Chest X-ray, AP view. Patient: 55 years old, sex F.
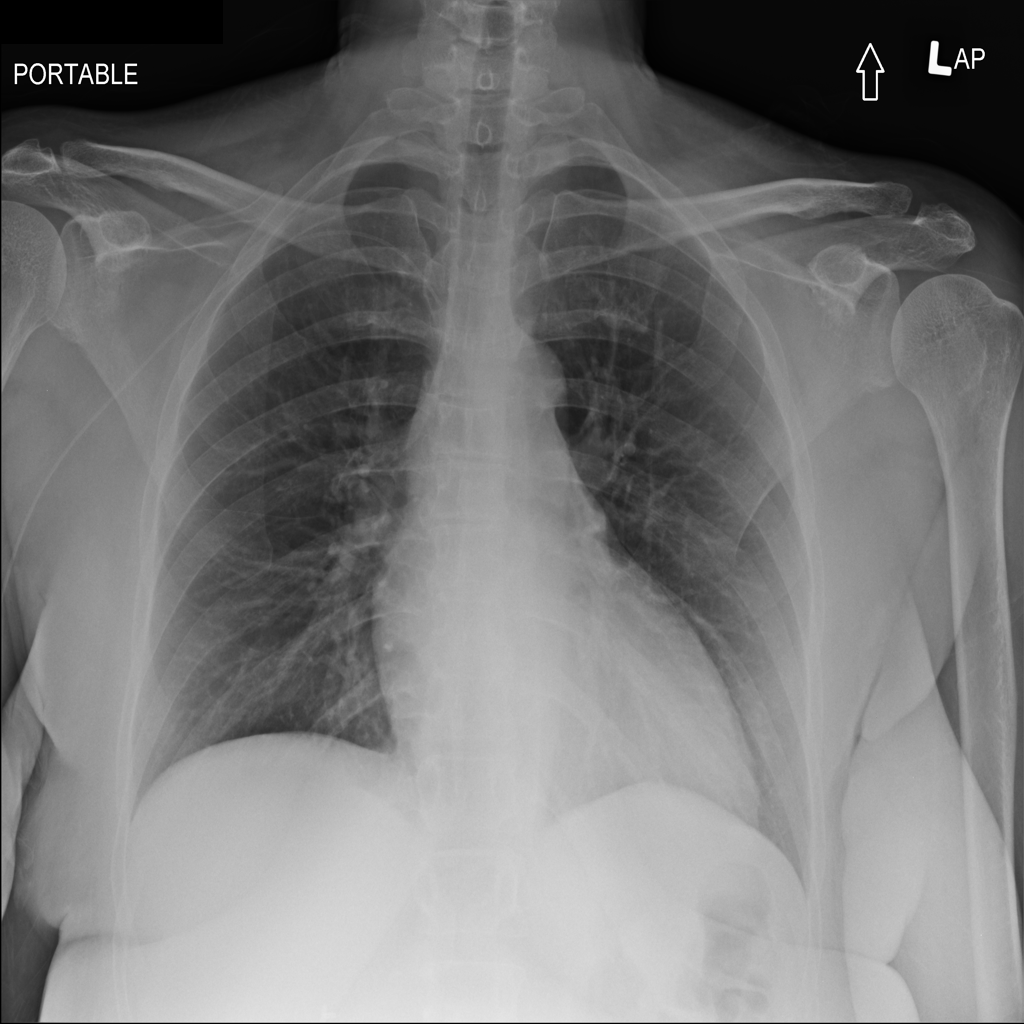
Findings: No Finding